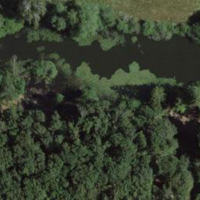
EUNIS habitat code: 44
Species observed at this site:
Circaea lutetiana